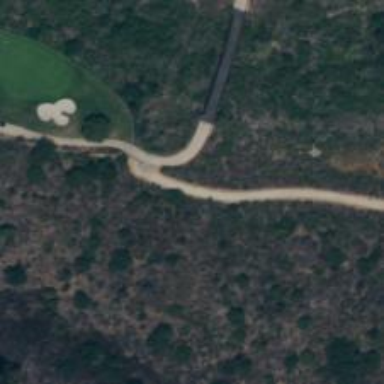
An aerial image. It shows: Service road designated as golf cart path.